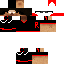
A male human skin with dark skin, wearing brown long hair dressed in a black hoodie and black pants, featuring a closed mouth.